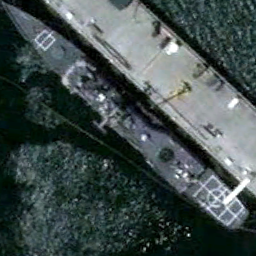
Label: cruiser